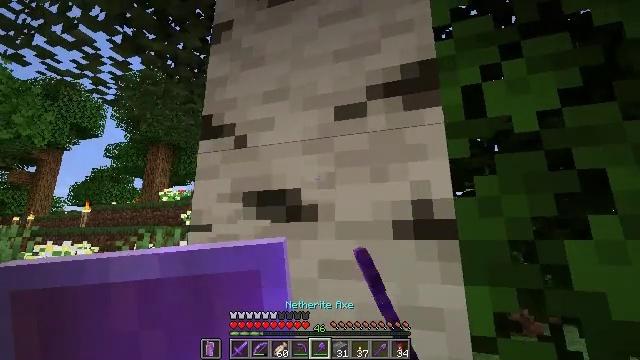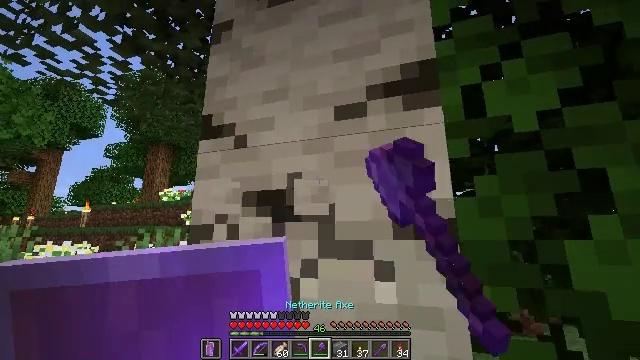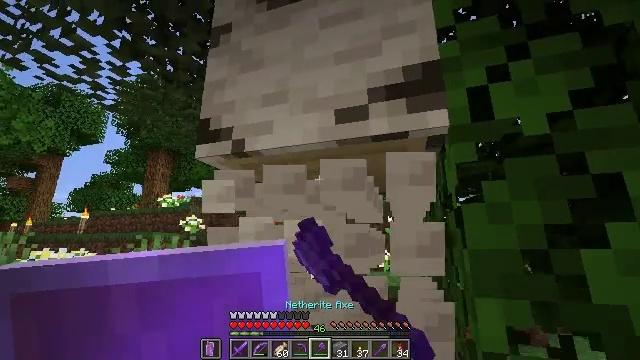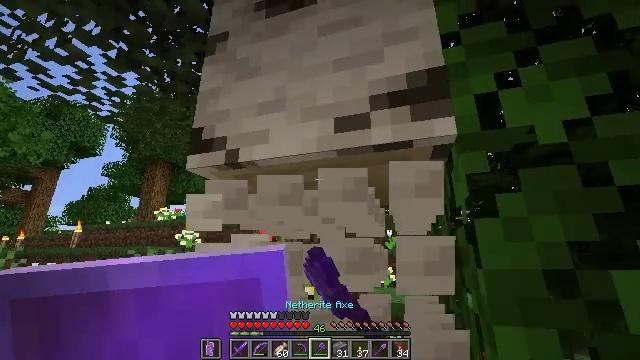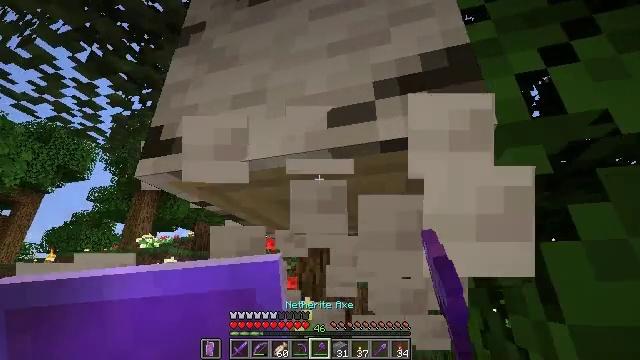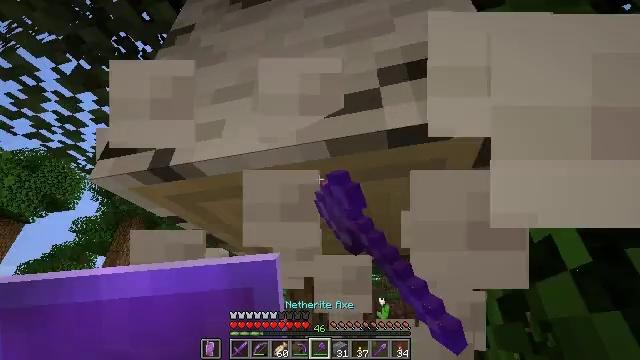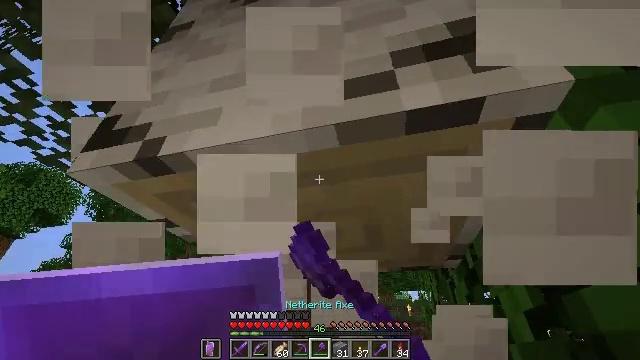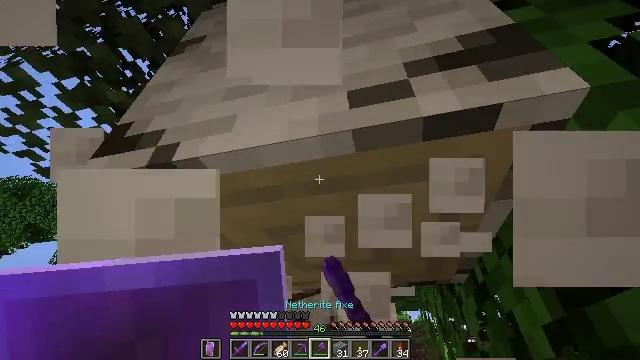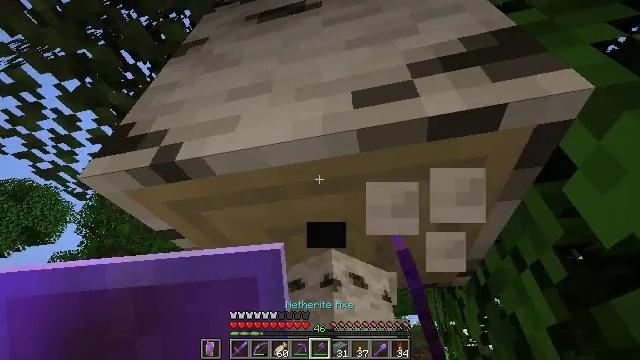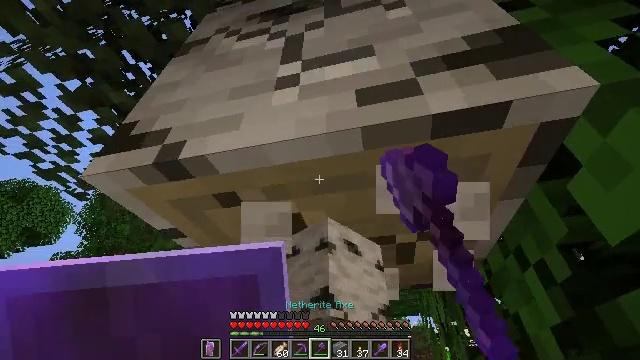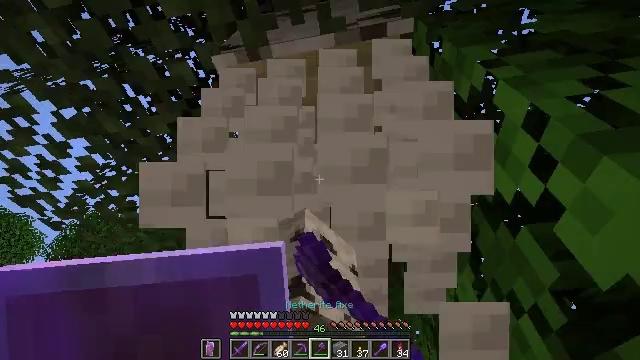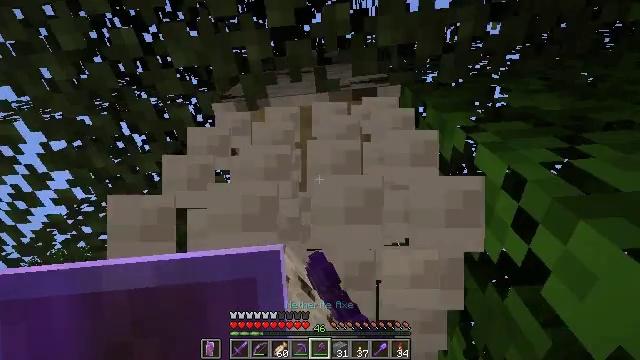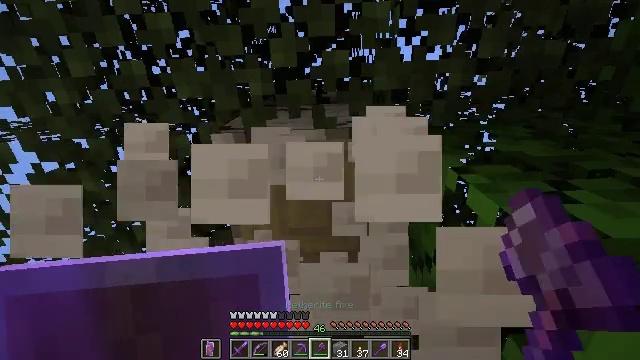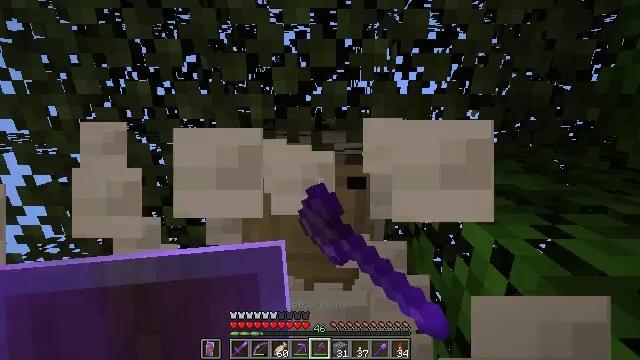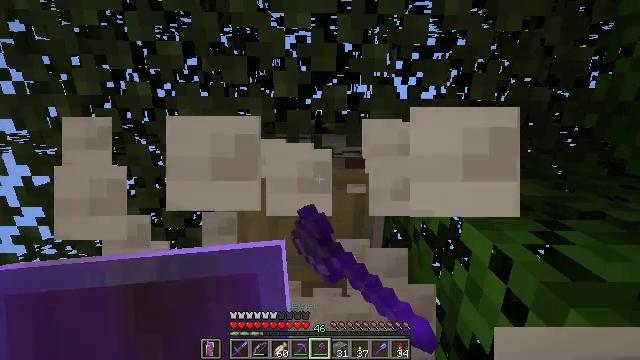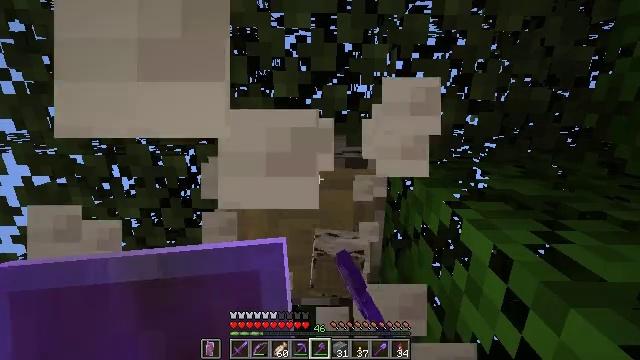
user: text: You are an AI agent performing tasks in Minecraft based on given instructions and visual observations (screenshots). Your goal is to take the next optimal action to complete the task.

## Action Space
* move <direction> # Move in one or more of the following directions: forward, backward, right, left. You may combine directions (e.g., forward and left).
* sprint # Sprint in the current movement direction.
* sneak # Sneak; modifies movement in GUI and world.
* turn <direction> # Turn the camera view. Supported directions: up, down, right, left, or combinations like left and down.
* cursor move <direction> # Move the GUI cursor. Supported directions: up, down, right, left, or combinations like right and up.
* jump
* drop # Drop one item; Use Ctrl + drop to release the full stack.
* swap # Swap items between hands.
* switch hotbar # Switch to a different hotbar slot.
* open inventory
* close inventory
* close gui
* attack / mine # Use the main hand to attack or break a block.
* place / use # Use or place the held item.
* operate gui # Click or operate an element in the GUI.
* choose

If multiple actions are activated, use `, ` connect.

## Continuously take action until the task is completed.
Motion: motion action
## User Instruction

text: Mine the birch log from the tree.
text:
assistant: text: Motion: attack / mine
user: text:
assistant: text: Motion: move forward, turn up, attack / mine
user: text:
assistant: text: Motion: move forward, turn up, attack / mine
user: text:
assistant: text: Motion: move forward, turn right and up, attack / mine
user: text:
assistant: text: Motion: move forward, turn right and up, attack / mine
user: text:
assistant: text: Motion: turn up, attack / mine
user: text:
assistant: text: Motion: turn up, attack / mine
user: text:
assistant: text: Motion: attack / mine
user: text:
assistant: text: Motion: attack / mine
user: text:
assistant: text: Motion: turn right and up, attack / mine
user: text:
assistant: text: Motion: turn right and up, attack / mine
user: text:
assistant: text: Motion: turn right and up, attack / mine
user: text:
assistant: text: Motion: turn right and up, attack / mine
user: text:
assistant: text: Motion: attack / mine
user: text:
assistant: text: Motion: attack / mine
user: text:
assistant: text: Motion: attack / mine
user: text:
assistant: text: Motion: attack / mine
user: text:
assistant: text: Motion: attack / mine
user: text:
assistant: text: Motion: attack / mine
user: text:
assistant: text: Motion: attack / mine
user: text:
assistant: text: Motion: attack / mine
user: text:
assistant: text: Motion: attack / mine
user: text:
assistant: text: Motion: attack / mine
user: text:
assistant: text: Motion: attack / mine
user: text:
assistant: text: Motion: attack / mine
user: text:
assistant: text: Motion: attack / mine
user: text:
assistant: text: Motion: attack / mine
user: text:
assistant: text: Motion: attack / mine
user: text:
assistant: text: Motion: attack / mine
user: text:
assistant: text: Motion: attack / mine